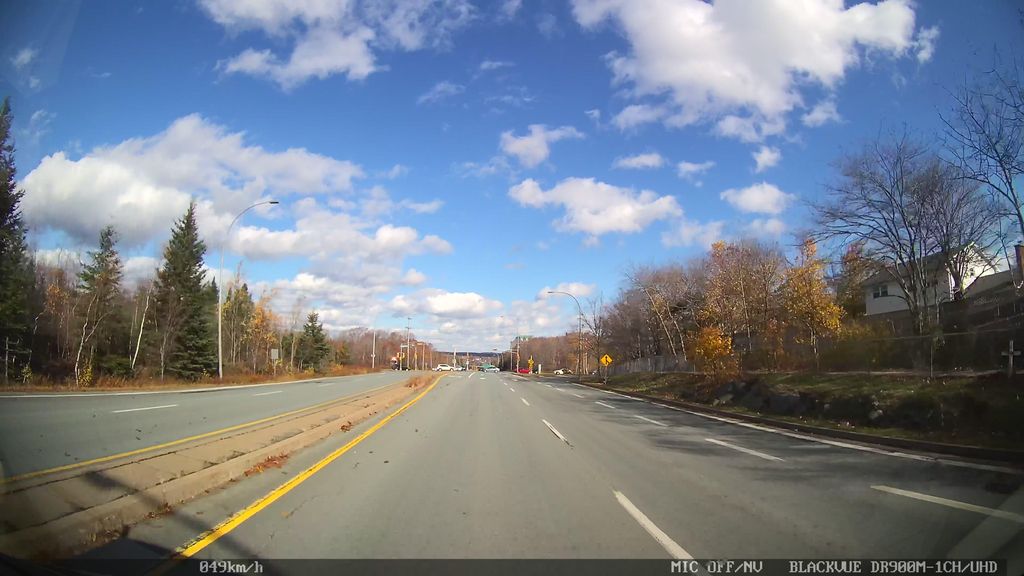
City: halifax